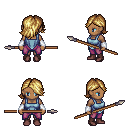
a pixel art fantasy rpg character, female body template, human, dark skin, blue vest, magenta pants, blonde swoop hairstyle, white cloth bracers, maroon shoes, spear, four views (front, back, left, right), 2x2 character sprite sheet, small pixel art, hard edges, no anti-aliasing